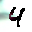
Label: 4